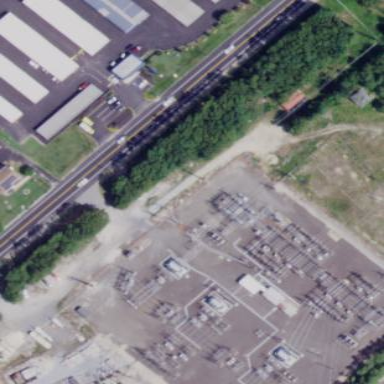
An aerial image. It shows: Distribution level power substation.